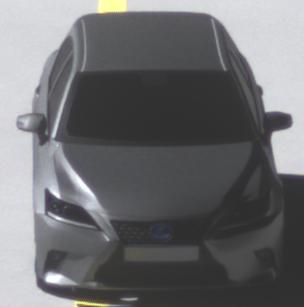
Make: Lexus
Model: CT 200h
Detailed model: CT (A10)
Model produced from: 2014/03
Model produced until: 2017/10
Doors: 5
Color: gray
Road condition: dry road
Daytime: morning or afternoon
Contrast: high contrast